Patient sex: M
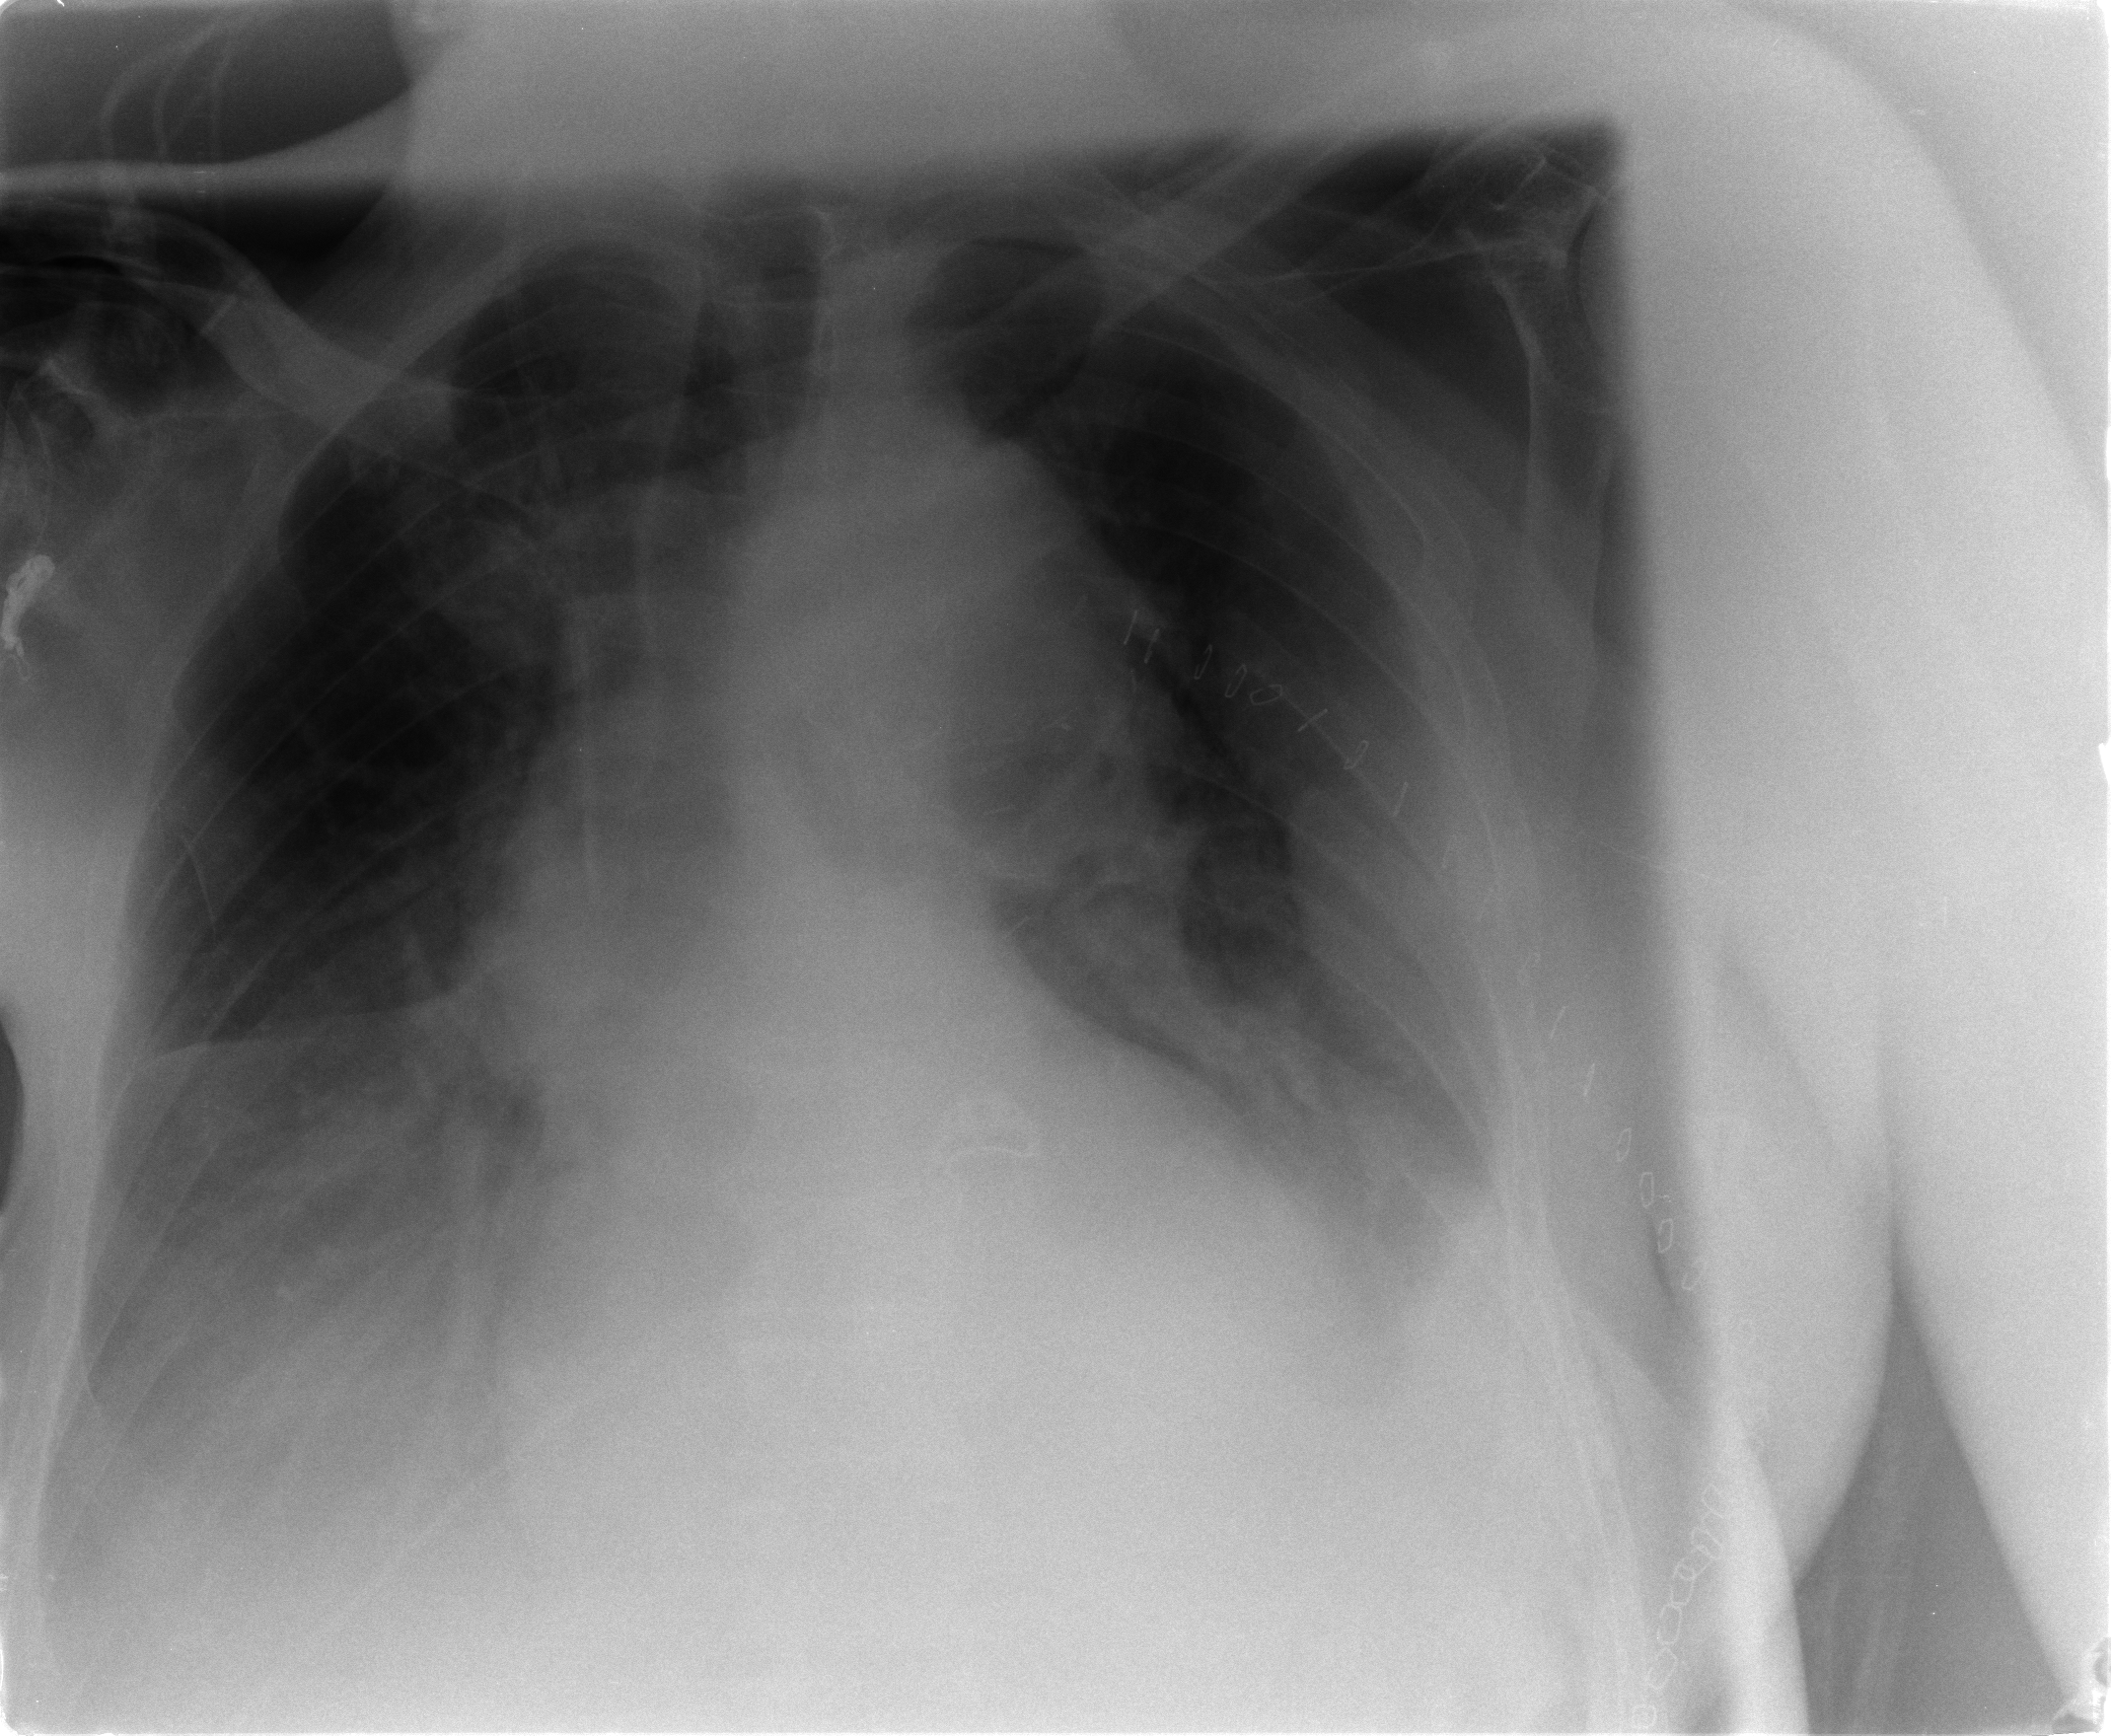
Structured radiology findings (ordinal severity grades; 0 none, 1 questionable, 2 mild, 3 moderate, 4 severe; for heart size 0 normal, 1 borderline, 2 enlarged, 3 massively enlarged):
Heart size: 2
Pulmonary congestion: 0
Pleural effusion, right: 2
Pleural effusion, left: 2
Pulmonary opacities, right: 0
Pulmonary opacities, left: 1
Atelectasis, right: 2
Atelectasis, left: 2